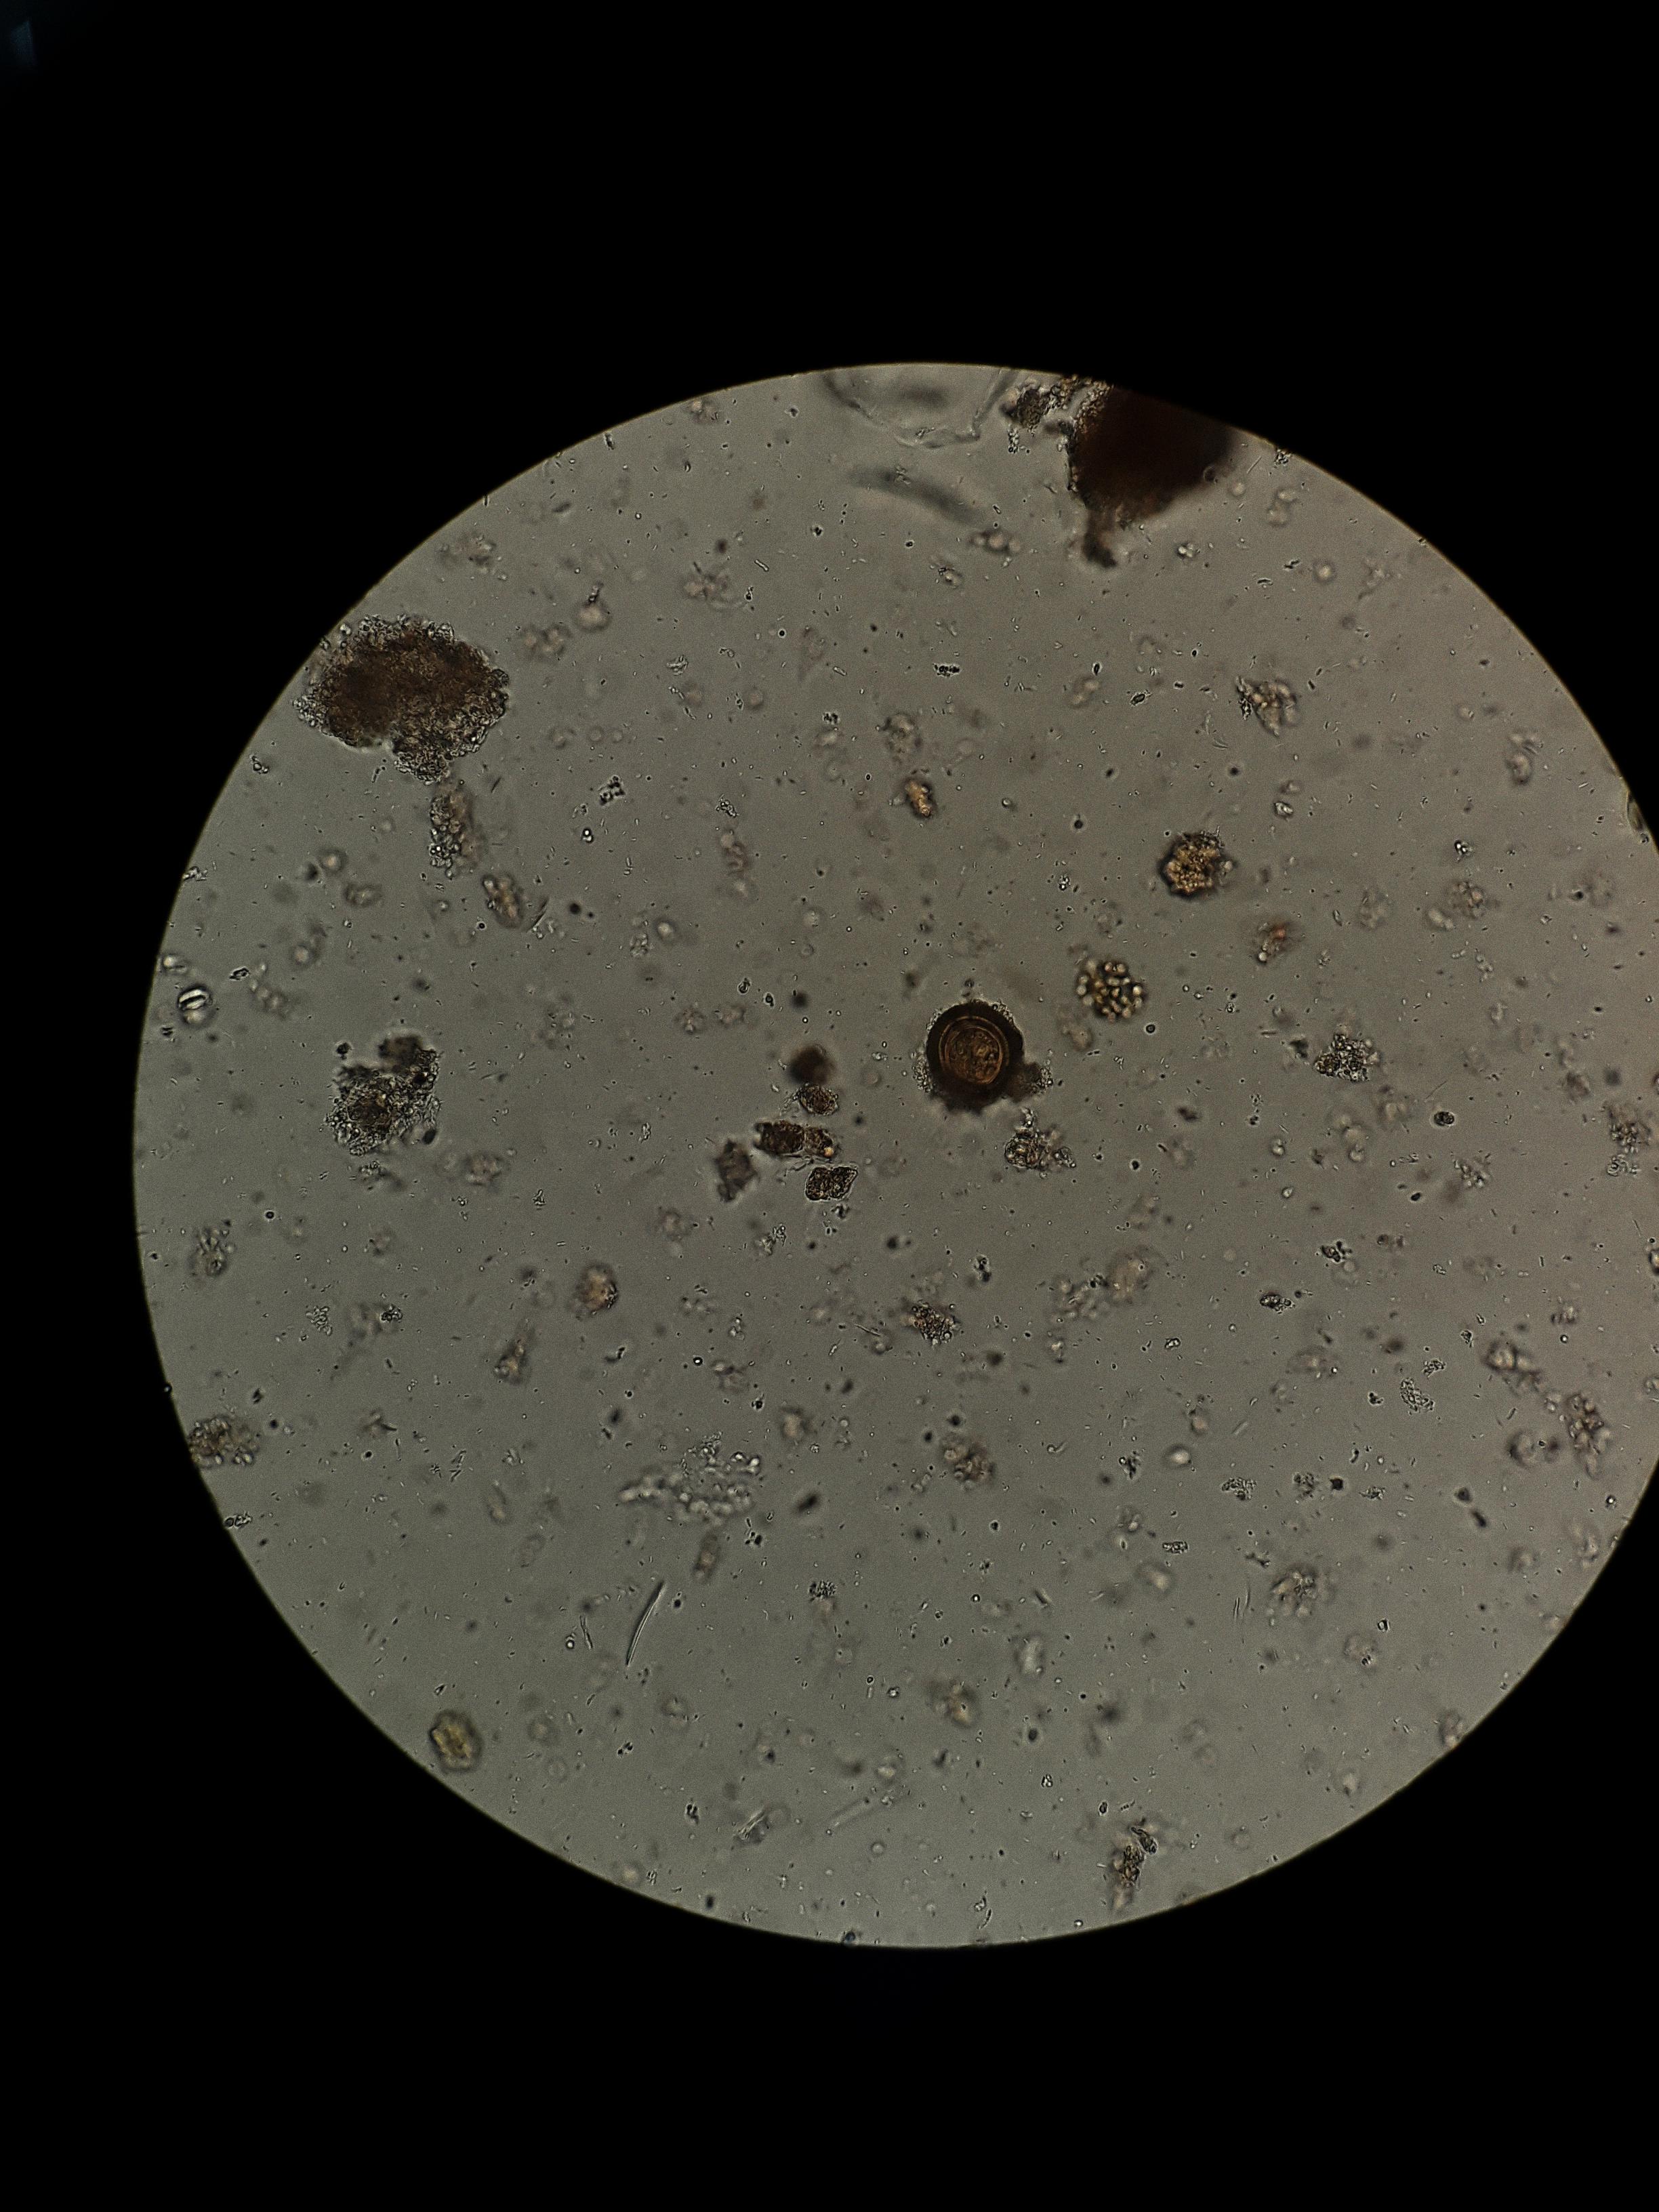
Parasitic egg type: Taenia spp. egg